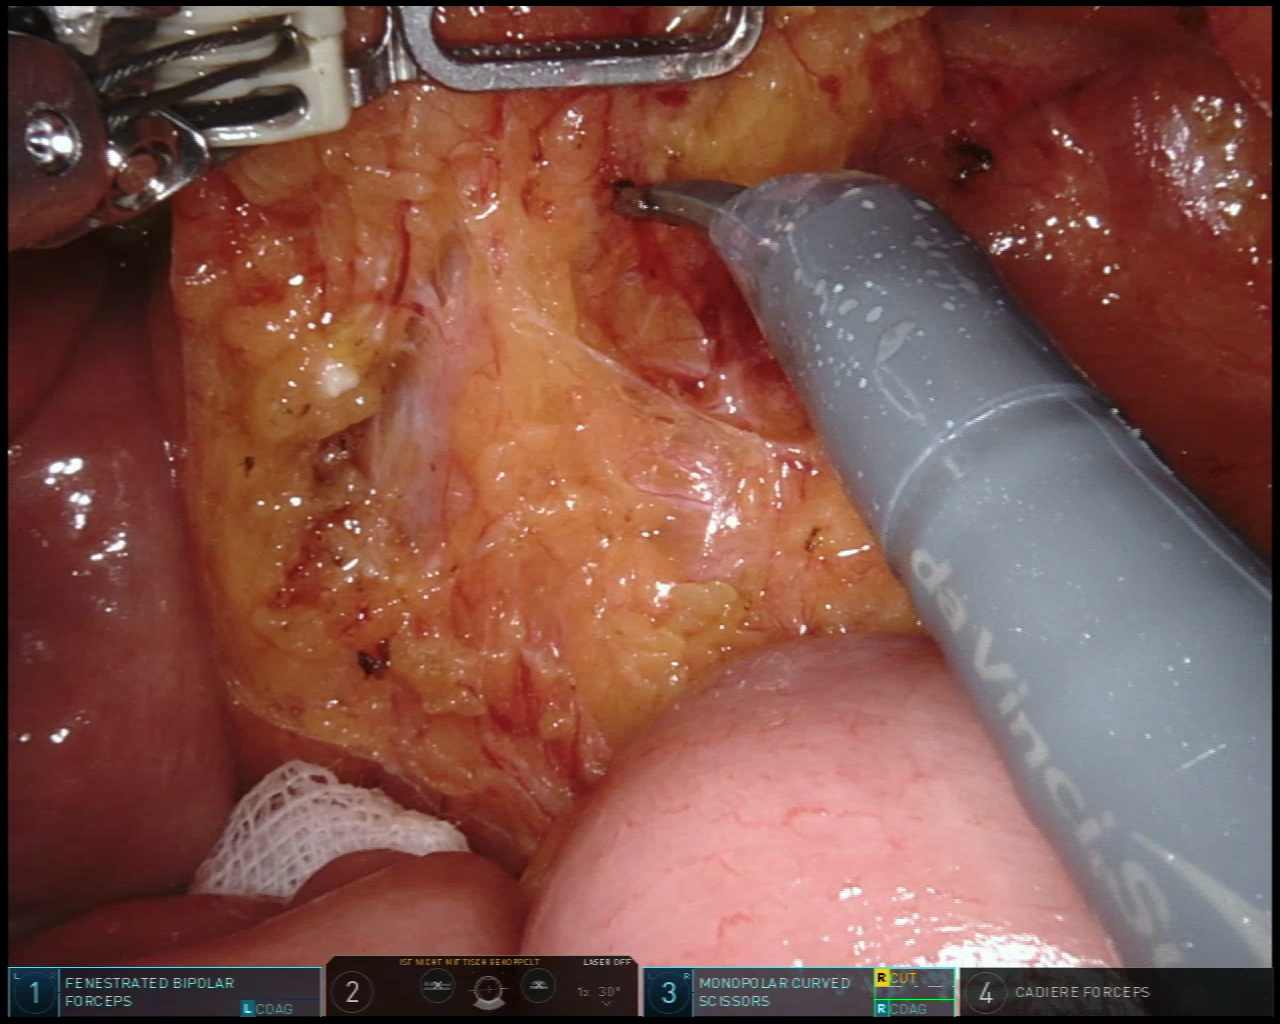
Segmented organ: inferior_mesenteric_artery
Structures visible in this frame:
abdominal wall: no
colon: no
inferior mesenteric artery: yes
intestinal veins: no
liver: no
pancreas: no
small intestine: yes
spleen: no
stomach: no
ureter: no
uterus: no
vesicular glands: no